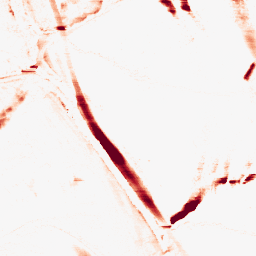
Category: morphological
Decomposition family: morphological_rect
Decomposition parameters: operation: opening
width: 20
height: 3
Upsampling method: bicubic
Upsampling parameters: scale: 8
Upsampling scale: 8